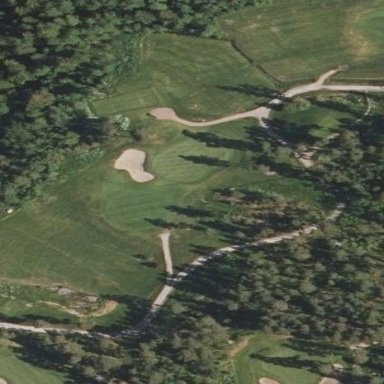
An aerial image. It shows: Golf fairway in the image.